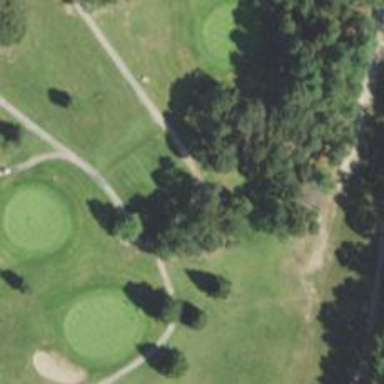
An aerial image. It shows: Path for both roads and golfers.